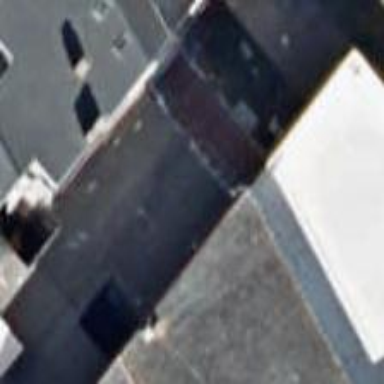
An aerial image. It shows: Warehouse.